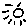
Label: sun